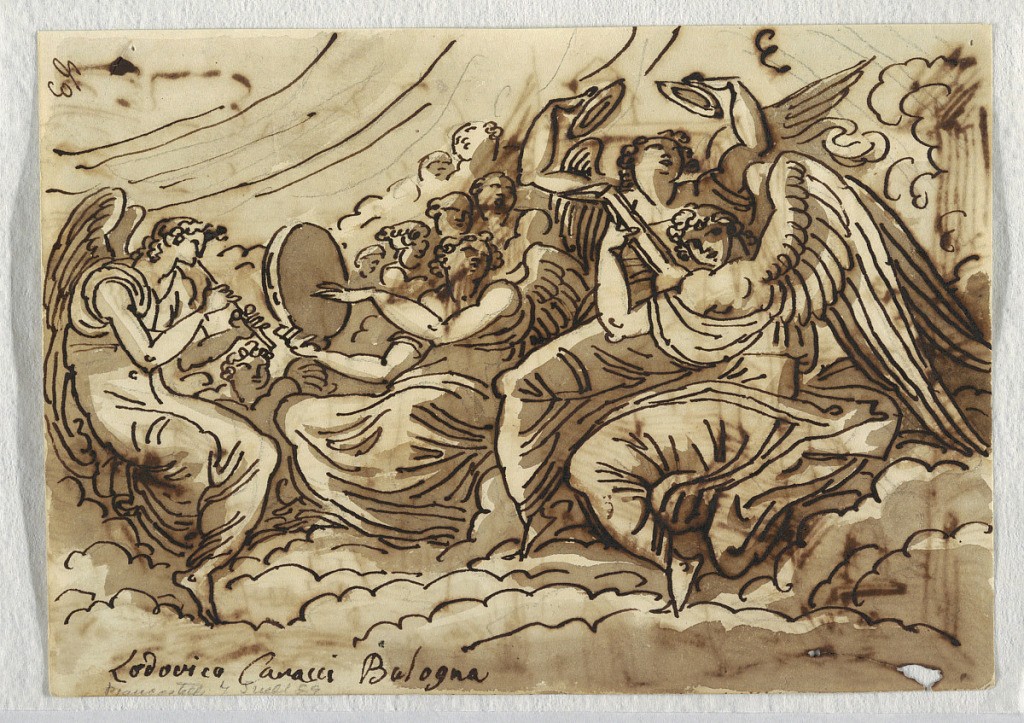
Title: Concert of Angels
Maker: Felice Giani, Italian, 1758–1823
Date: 1813–18
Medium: Pen and ink, brush and brown wash on paper
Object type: Drawing
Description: On verso: two views tree with castle